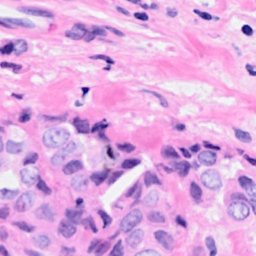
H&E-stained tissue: Breast